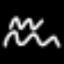
Label: squiggle